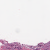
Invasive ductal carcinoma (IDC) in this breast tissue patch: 1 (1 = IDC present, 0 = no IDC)